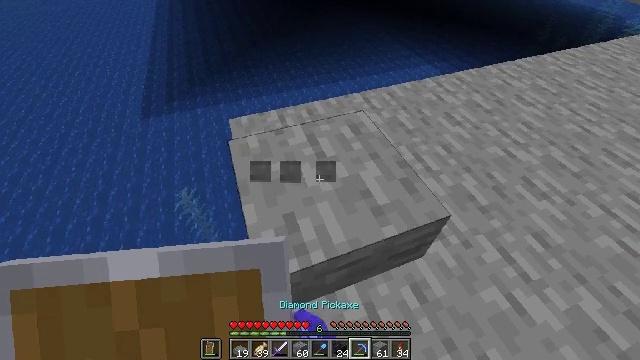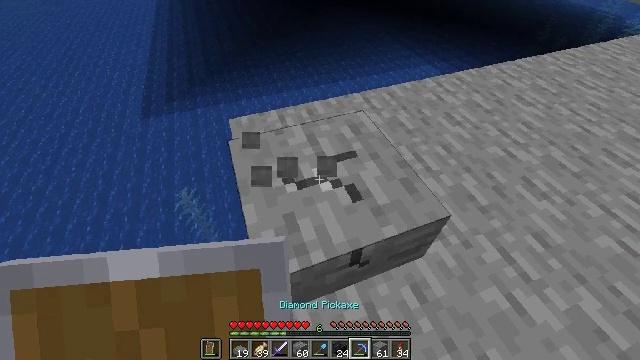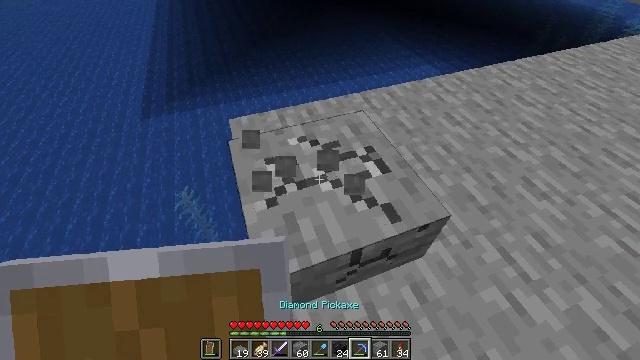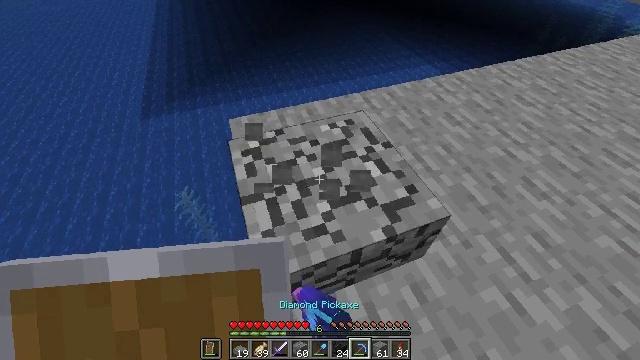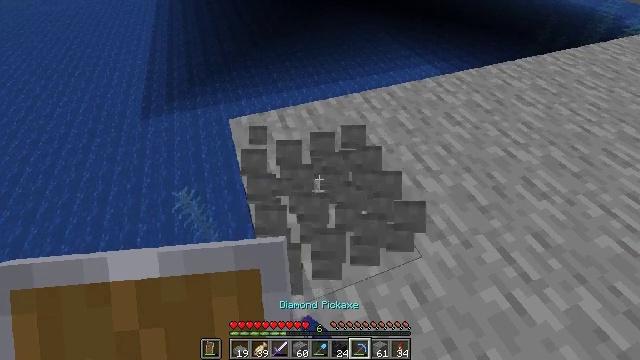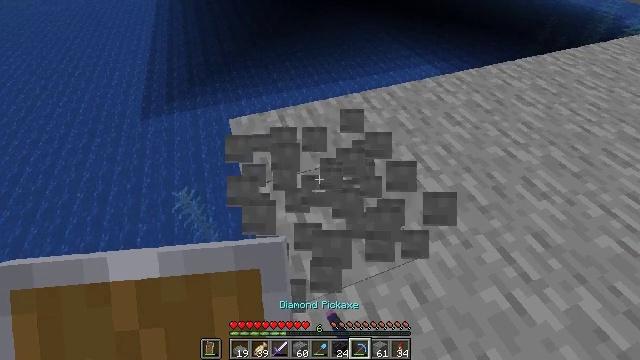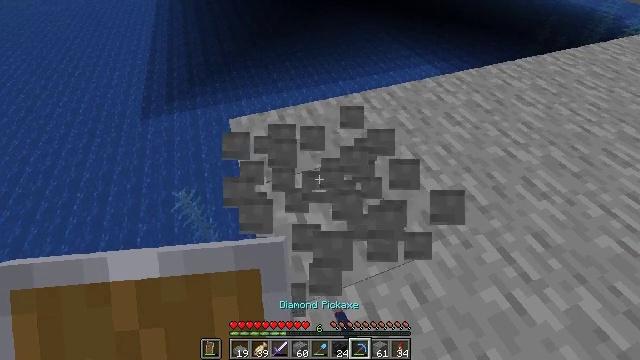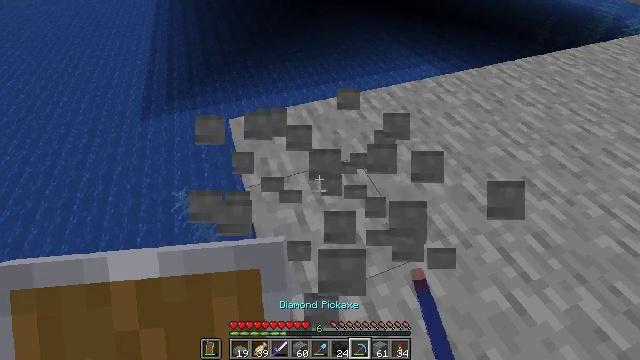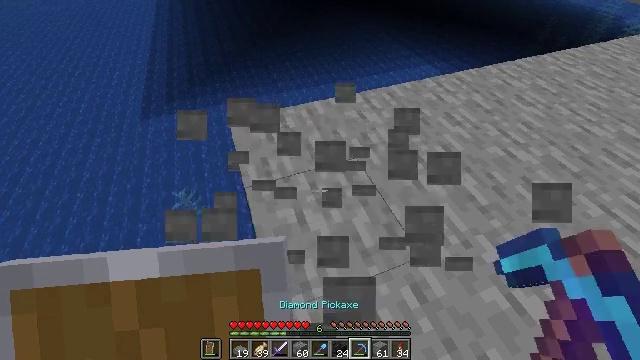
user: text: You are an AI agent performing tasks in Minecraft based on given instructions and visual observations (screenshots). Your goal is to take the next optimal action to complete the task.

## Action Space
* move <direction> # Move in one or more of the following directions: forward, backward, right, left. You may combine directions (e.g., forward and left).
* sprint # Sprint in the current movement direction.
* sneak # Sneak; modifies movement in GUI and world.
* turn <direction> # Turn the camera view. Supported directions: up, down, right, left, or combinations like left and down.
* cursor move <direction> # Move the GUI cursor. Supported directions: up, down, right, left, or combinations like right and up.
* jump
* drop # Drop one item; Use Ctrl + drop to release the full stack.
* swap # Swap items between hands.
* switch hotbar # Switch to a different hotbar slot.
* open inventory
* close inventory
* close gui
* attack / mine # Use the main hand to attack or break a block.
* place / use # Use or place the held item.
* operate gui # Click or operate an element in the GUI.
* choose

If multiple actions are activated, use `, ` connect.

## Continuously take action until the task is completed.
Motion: motion action
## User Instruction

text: Pick up the stone slab block.
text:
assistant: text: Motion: attack / mine
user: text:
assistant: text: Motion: attack / mine
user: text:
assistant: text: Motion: attack / mine
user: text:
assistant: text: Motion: attack / mine
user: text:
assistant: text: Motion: no_op
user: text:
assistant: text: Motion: no_op
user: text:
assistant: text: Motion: no_op
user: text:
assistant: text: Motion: no_op
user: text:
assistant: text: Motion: no_op